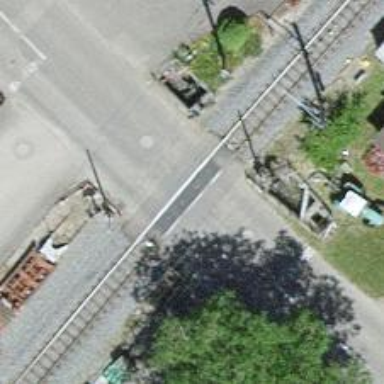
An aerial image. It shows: Level crossing along the railway.